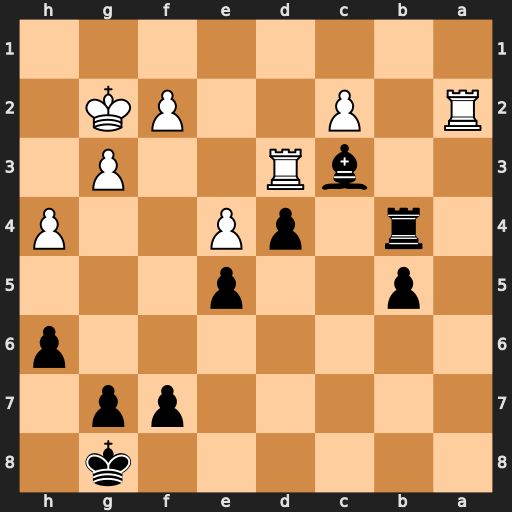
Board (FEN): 6k1/5pp1/7p/1p2p3/1r1pP2P/2bR2P1/R1P2PK1/8
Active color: b
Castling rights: -
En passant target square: -
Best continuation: Ra4 Rxa4 bxa4